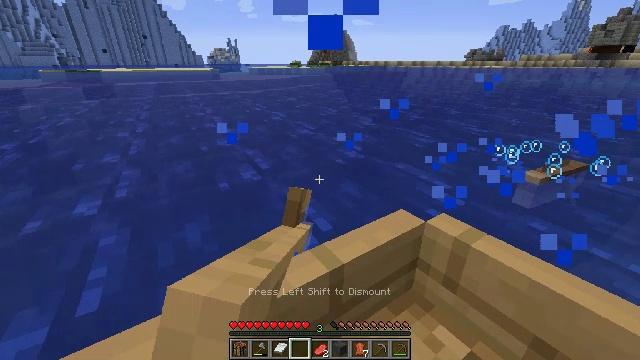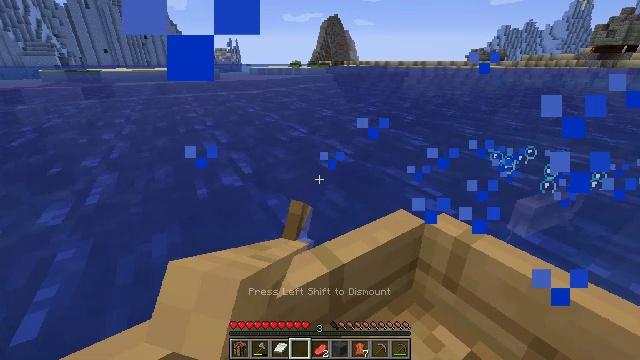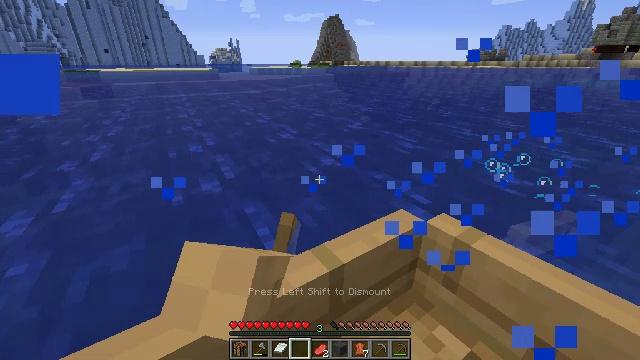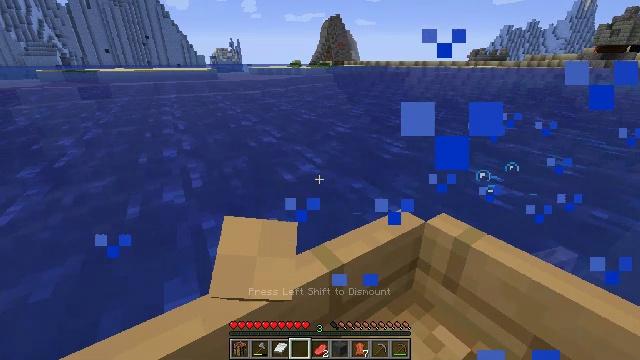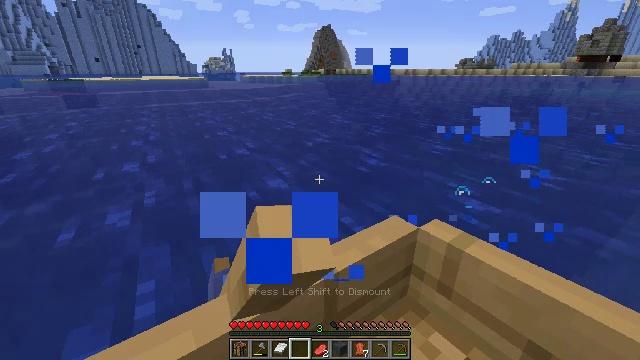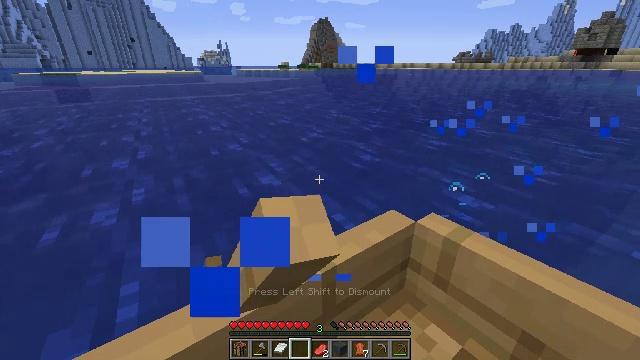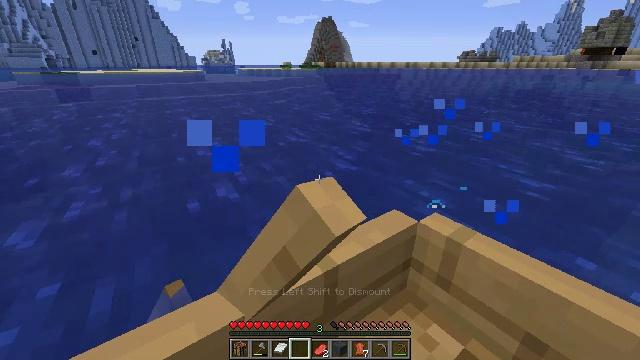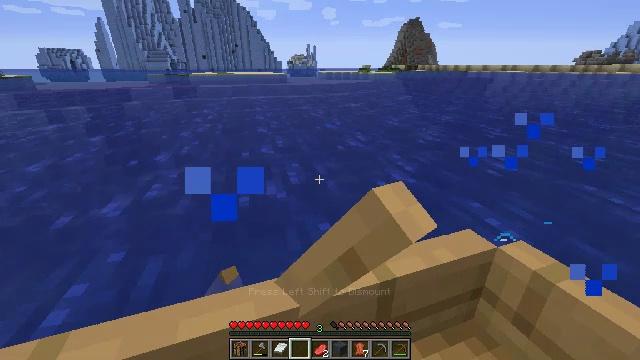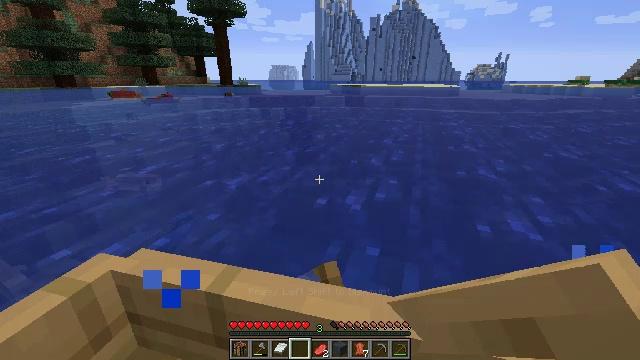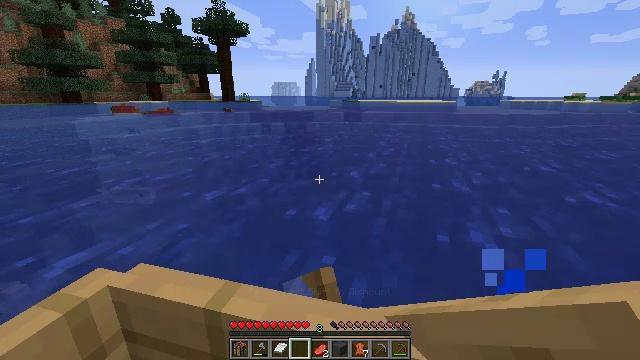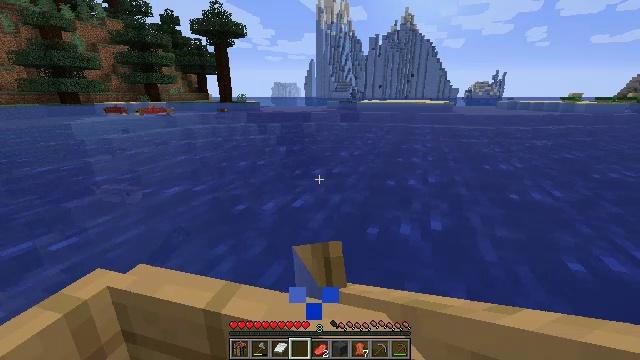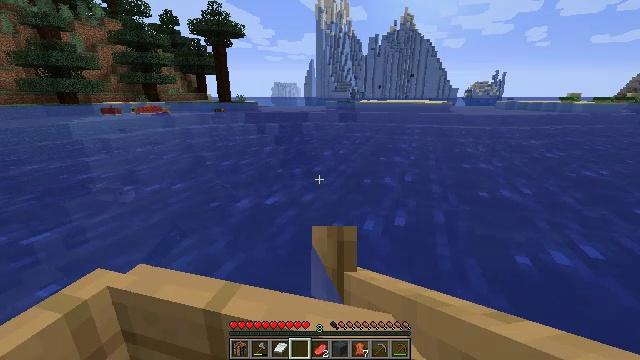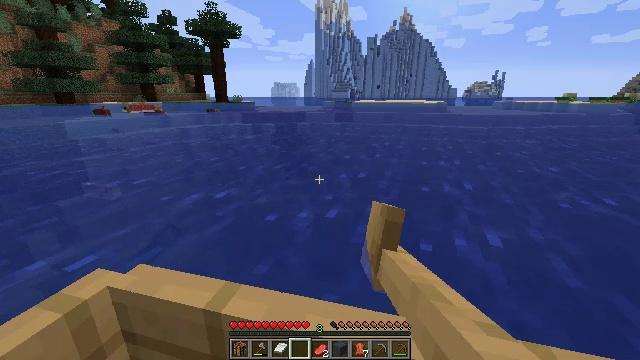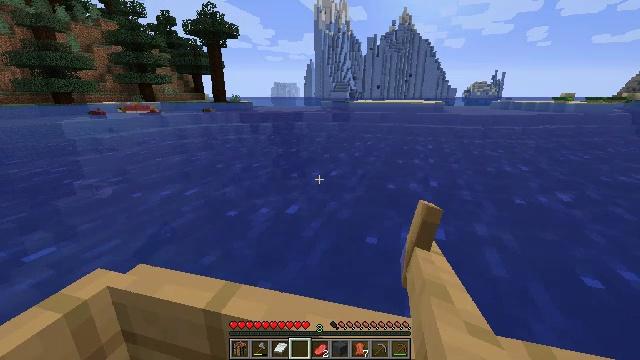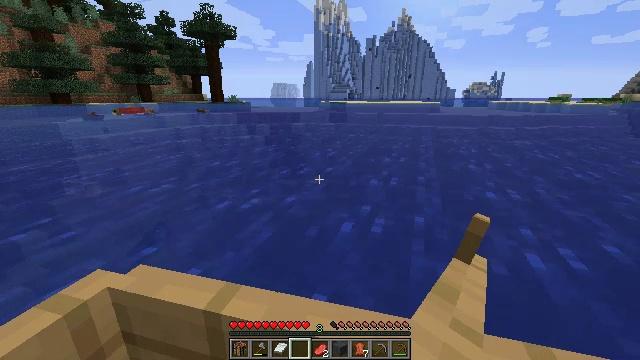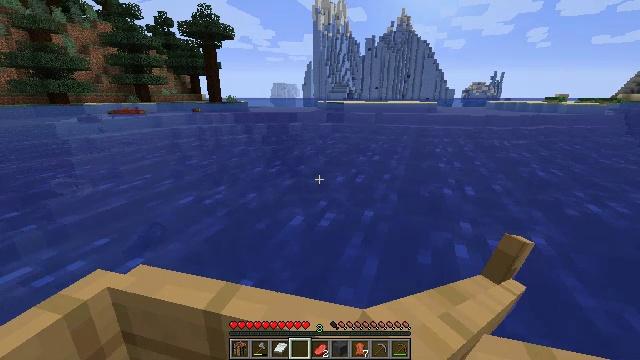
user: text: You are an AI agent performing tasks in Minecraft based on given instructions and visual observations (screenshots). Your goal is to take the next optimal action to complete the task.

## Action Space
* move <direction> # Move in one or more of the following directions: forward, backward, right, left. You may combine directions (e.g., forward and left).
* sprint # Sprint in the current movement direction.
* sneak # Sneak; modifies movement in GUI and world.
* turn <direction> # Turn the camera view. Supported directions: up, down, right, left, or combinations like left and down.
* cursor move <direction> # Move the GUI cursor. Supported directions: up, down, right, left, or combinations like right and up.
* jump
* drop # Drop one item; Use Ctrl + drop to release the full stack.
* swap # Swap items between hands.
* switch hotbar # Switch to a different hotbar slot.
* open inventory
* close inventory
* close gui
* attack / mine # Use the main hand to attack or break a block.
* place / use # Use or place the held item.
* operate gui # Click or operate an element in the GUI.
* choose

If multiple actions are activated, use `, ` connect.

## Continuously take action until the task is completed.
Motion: motion action
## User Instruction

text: Break the chiseled stone bricks for materials.
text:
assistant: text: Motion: move forward
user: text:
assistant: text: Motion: move forward
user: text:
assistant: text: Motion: move forward
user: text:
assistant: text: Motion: move forward, turn right and up
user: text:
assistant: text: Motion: move forward, turn down
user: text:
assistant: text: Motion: move forward
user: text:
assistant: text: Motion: move forward, turn left
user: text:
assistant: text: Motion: move forward, turn left and up
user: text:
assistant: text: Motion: move forward, turn left and up
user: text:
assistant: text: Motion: move forward
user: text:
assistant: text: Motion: move forward
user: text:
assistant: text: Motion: move forward
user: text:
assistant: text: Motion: move forward
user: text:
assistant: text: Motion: move forward
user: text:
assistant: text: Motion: move forward
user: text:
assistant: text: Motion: move forward
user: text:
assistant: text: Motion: move forward, turn left and up
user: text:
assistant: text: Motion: move forward, turn left
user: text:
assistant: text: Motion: move forward, turn left
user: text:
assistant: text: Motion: move forward and move left, turn left
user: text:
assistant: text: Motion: move forward and move left, turn left
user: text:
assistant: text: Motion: move forward
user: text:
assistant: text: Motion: move forward
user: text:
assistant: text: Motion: move forward
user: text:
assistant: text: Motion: move forward
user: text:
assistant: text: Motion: move forward
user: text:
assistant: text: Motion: move forward
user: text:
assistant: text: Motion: move forward
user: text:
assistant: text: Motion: move forward, turn right
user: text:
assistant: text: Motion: move forward, turn right